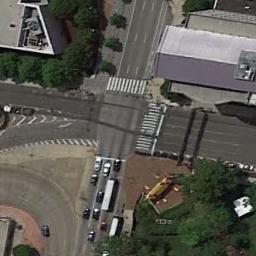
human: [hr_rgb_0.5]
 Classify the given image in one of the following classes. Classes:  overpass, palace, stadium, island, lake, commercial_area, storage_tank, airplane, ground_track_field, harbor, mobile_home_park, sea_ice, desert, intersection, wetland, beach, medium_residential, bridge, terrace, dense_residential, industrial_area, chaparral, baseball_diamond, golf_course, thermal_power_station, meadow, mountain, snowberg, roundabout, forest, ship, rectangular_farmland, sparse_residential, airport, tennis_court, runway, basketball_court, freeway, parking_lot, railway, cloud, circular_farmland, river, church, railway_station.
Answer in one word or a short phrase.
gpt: intersection